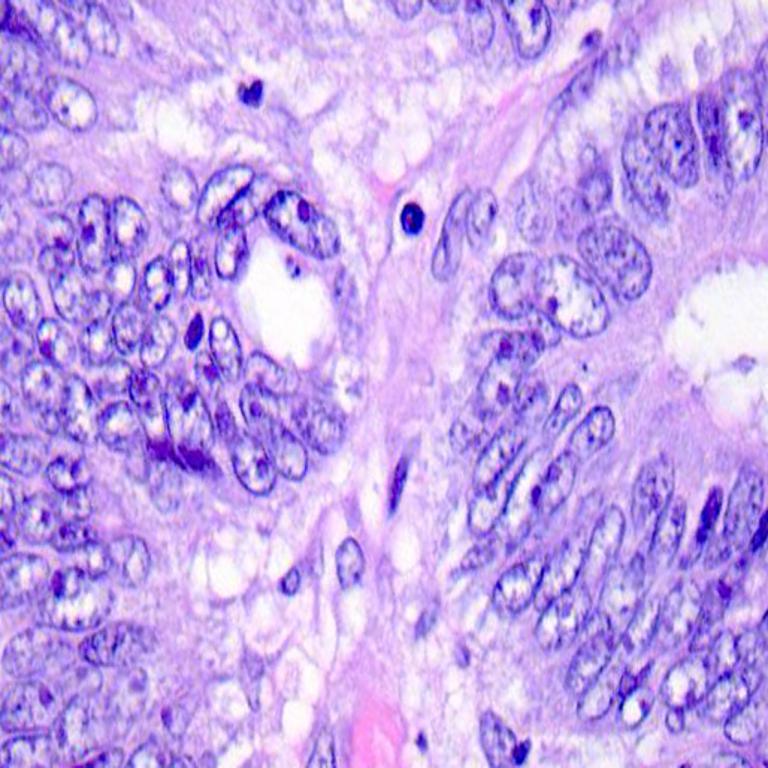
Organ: colon
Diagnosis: adenocarcinomas